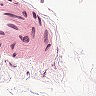
Metastatic tissue present: no